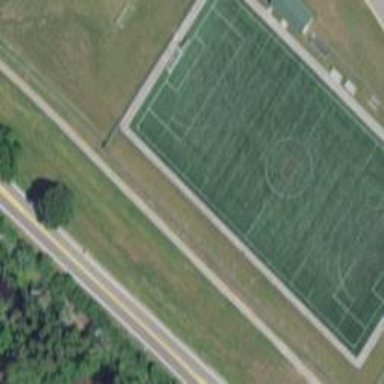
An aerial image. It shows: Soccer pitch for leisureland activities.